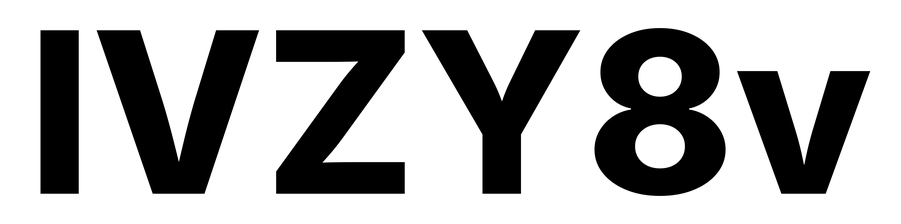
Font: Inter_ExtraBold